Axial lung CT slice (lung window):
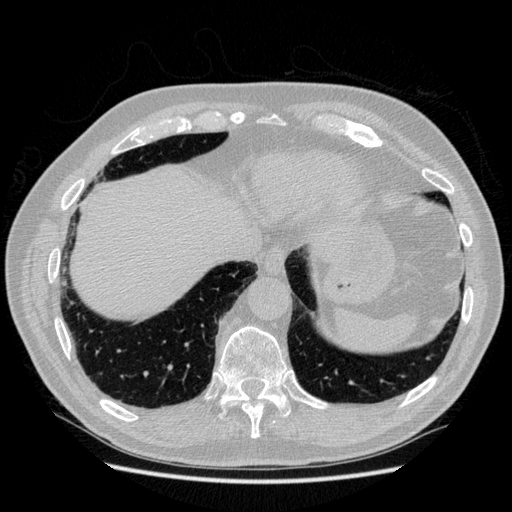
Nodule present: no